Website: lowes
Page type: review-order
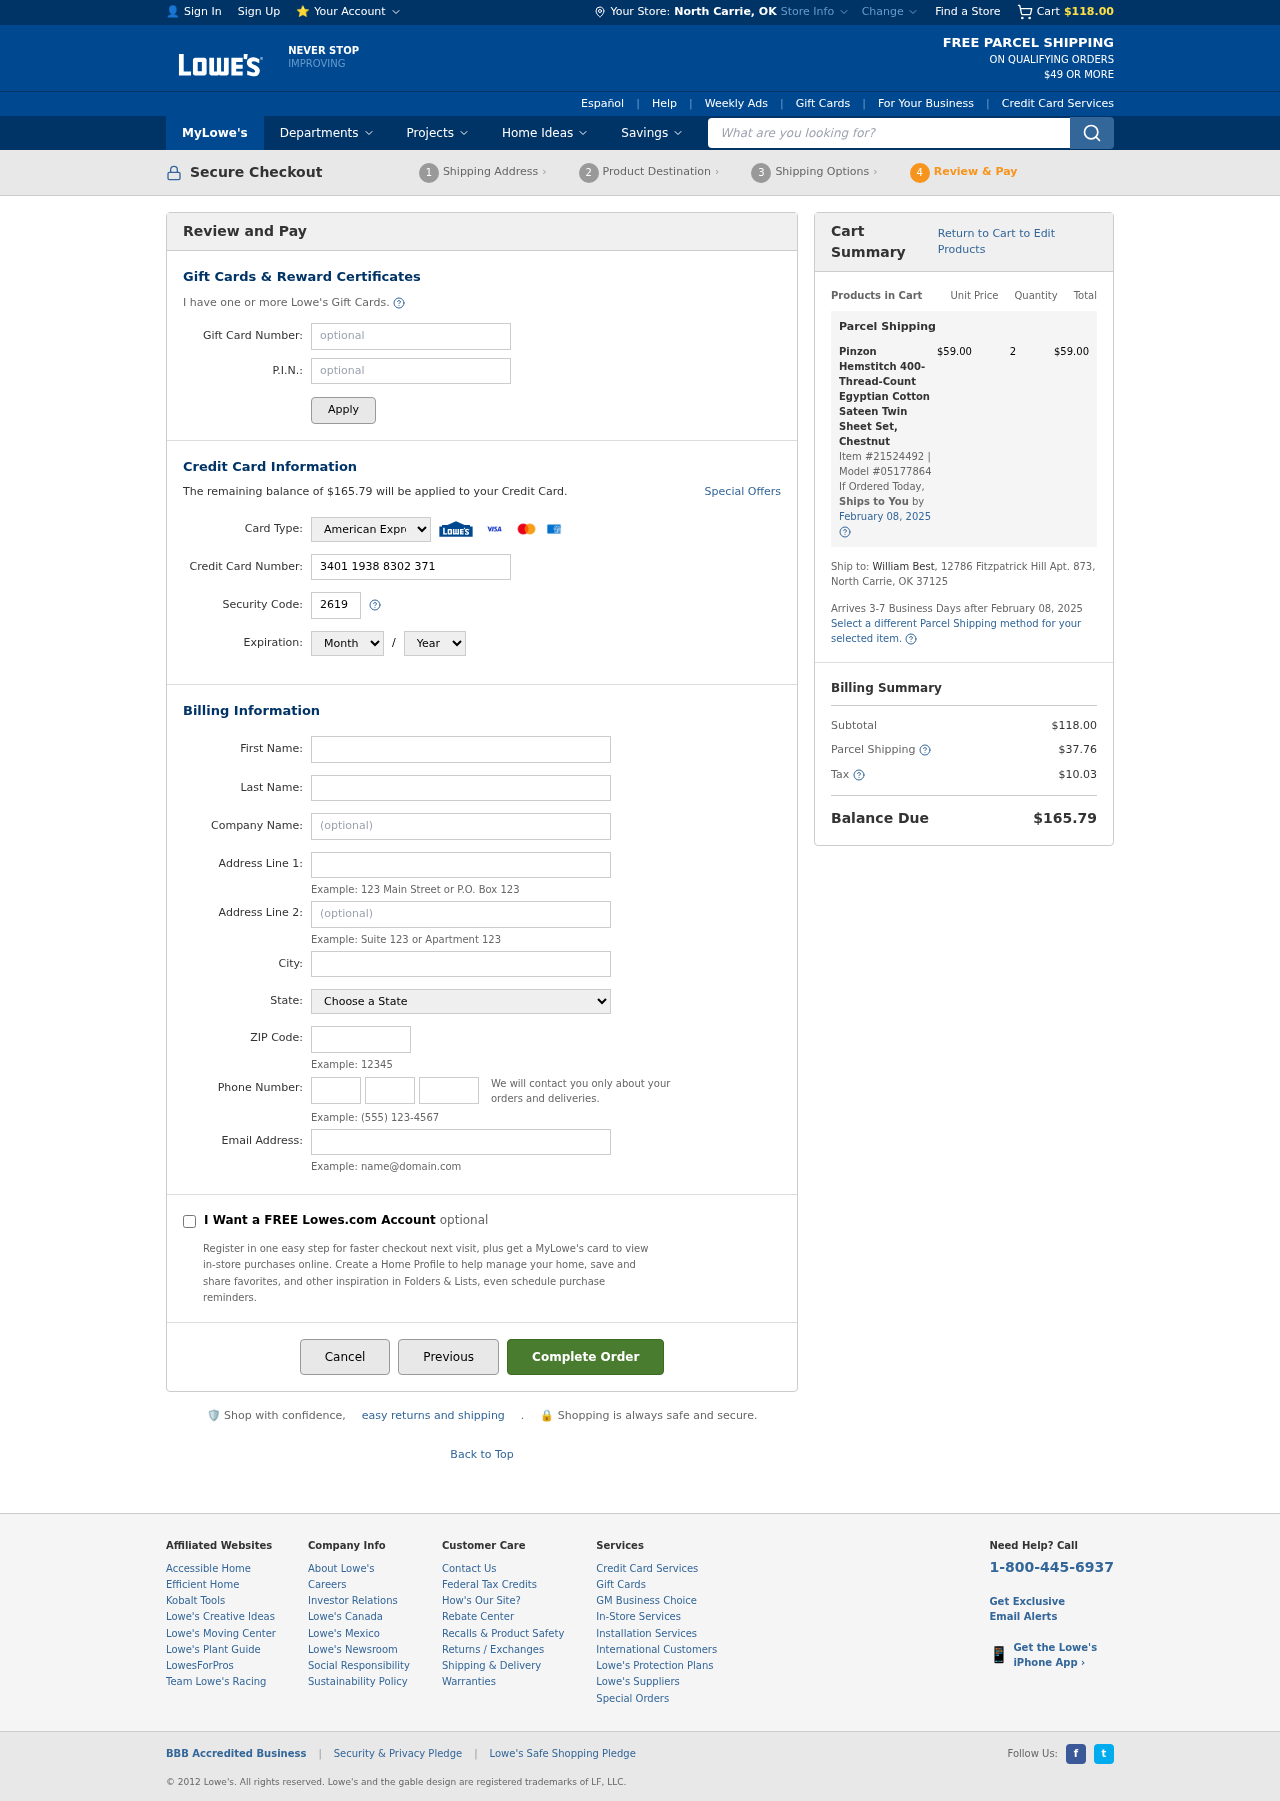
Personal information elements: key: PII_CARD_CVV
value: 2619
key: PII_CARD_EXPIRY_MONTH
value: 12
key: PII_CARD_EXPIRY_YEAR
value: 30
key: PII_CARD_NUMBER
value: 3401 1938 8302 371
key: PII_CARD_TYPE
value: American Express
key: PII_CITY
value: North Carrie
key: PII_CITY_STATE
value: North Carrie, OK
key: PII_EMAIL
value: william_best@hotmail.com
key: PII_FIRSTNAME
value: William
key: PII_LASTNAME
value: Best
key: PII_PHONE_AREA
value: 389
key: PII_PHONE_PREFIX
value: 810
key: PII_PHONE_SUFFIX
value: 0768
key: PII_POSTCODE
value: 37125
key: PII_STATE
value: Oklahoma
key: PII_STREET
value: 12786 Fitzpatrick Hill Apt. 873
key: PII_STREET2
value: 12786 Fitzpatrick Hill Apt. 873
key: PII_STREET2
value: Apt. 575
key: PII_FULLNAME2
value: William Best
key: PII_CITY_STATE_ZIP2
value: North Carrie, OK 37125
Product elements: key: PRODUCT1_NAME
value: Pinzon Hemstitch 400-Thread-Count Egyptian Cotton Sateen Twin Sheet Set, Chestnut
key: PRODUCT1_PRICE
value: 59
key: PRODUCT1_QUANTITY
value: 2
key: PRODUCT1_ITEM_NUMBER
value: Item #21524492
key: PRODUCT1_MODEL_NUMBER
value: Model #05177864
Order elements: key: ORDER_SUBTOTAL
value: $118.00
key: ORDER_BALANCE_DUE
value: $165.79
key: ORDER_SHIPPING_DATE
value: February 08, 2025
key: ORDER_ITEM_TOTAL
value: $59.00
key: ORDER_SHIPPING_DATE2
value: February 08, 2025
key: ORDER_SHIPPING_COST
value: $37.76
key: ORDER_TAX
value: $10.03
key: ORDER_TOTAL
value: $165.79
Search elements: key: HEADER_SEARCH
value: What are you looking for?